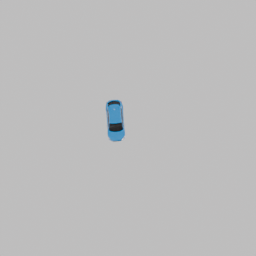
Label: mechanical